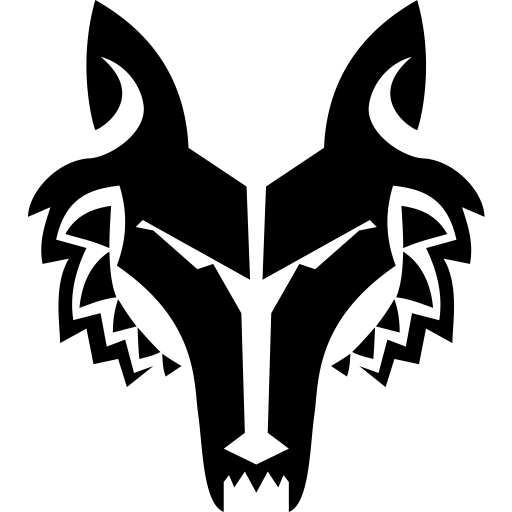
Tags: icon, FontAwesome, fa-icon, brand, wolf, pack, battalion